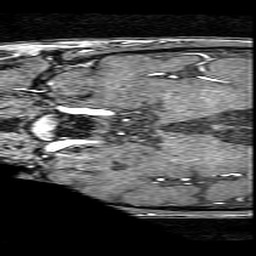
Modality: angio
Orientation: coronal
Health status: ill
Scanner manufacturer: philips
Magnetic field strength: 3 T
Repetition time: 0.01817 s
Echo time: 0.003379 s